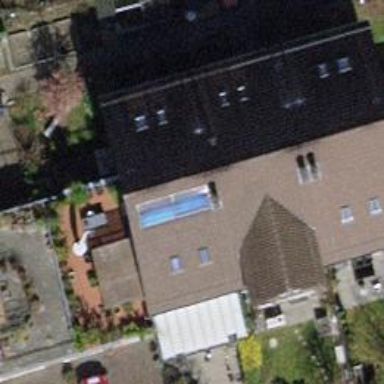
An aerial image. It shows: Building with tiled roof.